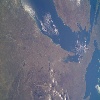
Label: land